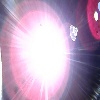
Label: sunburn